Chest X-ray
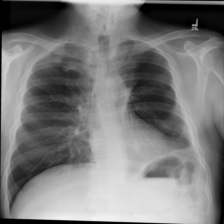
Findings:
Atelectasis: negative
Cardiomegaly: negative
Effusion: negative
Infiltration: negative
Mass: negative
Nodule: positive
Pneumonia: negative
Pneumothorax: negative
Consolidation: negative
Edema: negative
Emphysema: negative
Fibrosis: negative
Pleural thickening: negative
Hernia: negative